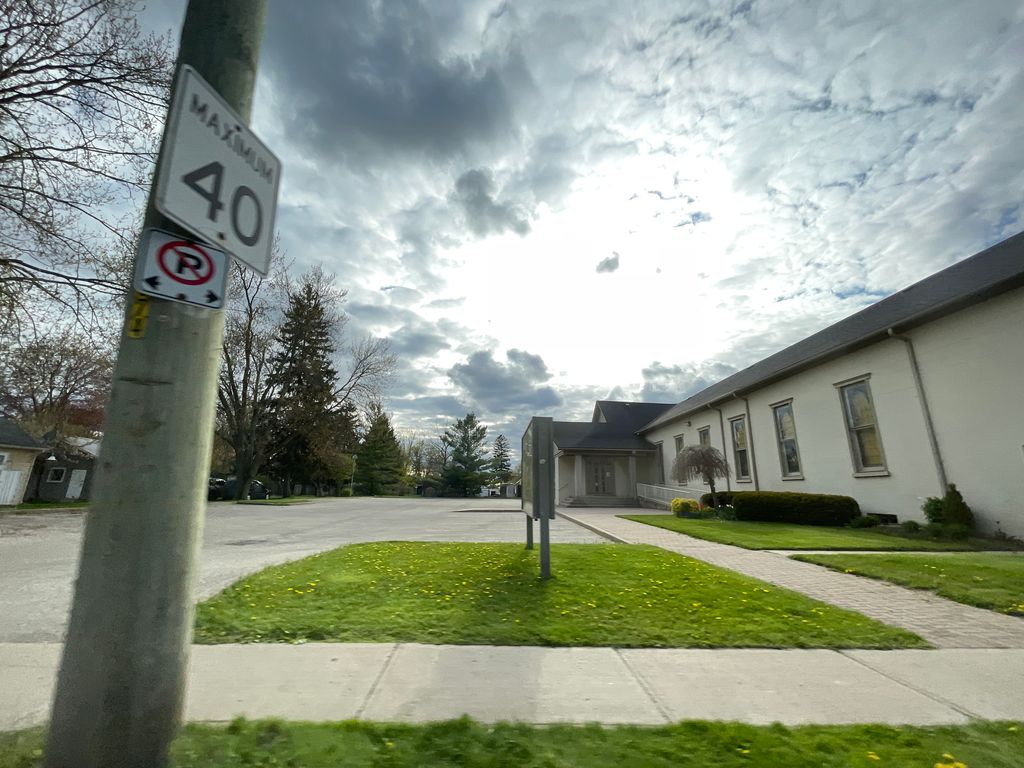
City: kitchener-waterloo